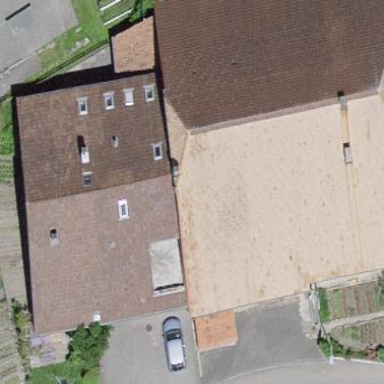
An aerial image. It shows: Farm building.